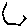
Label: hexagon